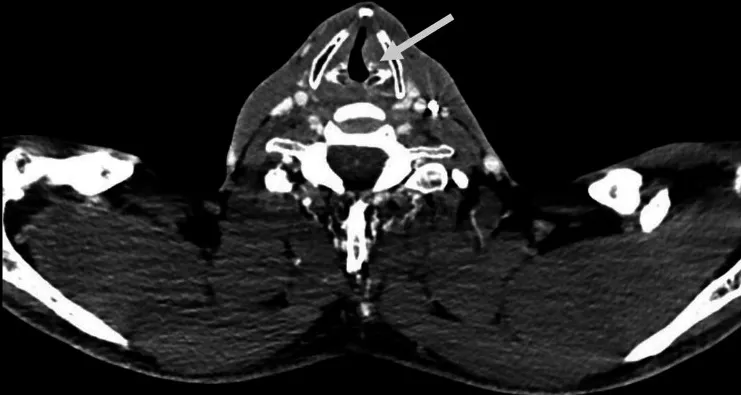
Patient's neck CT. Medialization/slight rotation of the true left vocal cord (arrow sign) consistent with left vocal cord paralysis.
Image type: radiology (ct)